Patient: sex F, age 26
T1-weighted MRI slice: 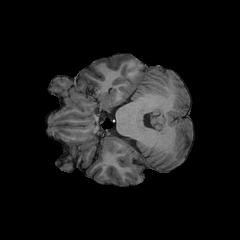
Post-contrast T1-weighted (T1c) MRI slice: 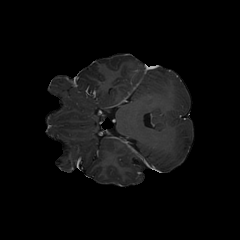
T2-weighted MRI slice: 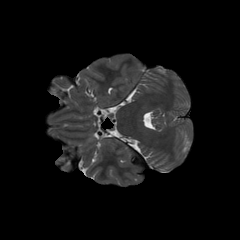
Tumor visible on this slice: no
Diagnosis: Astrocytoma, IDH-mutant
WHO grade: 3